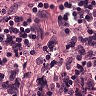
Metastatic tissue present: yes